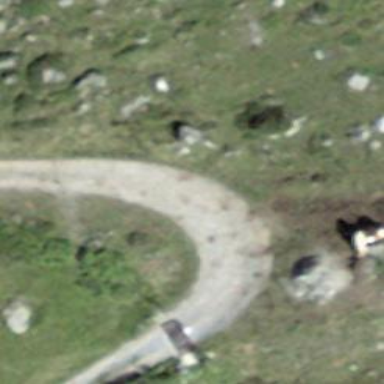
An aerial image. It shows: Guidepost providing information.